Question: I would like to implement a "Pull down to refresh" into my application. Just like twitter has in their iPhone app.

I have found a good source code: <URL> but people are saying that they have copyrighted it or somewhat? Please could anyone clarify?
And also, does anyone know of any good tutorials for this pull down to refresh?
Thanks.
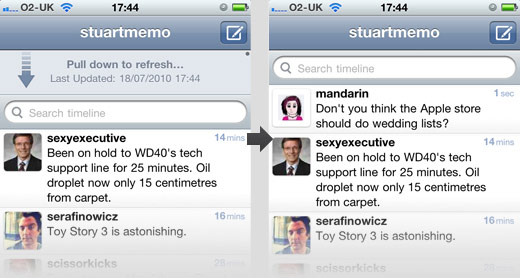
Answer: The orignal developer of Tweetie, Loren Brichter, has a <URL> on the Pull To Refresh method, but said not to enforce eny fees.
I've not worked with any of the libraries out there, i've always rolled my own version, its not that difficult.